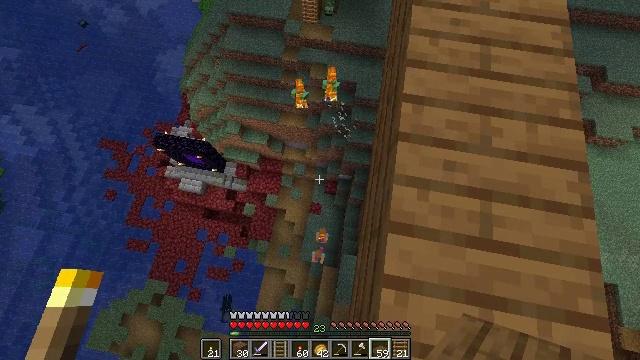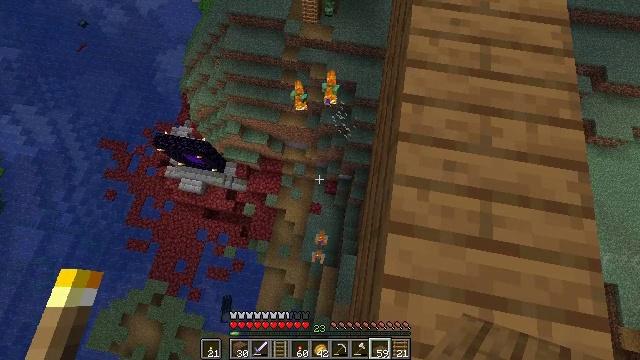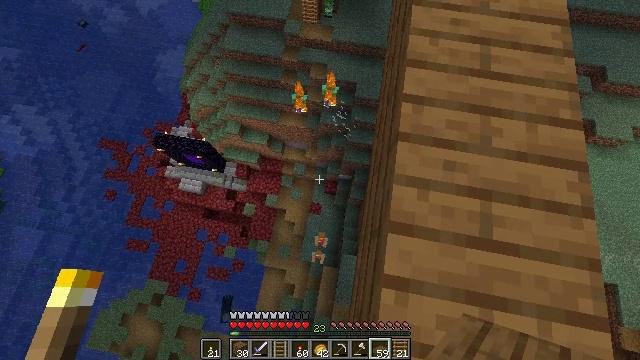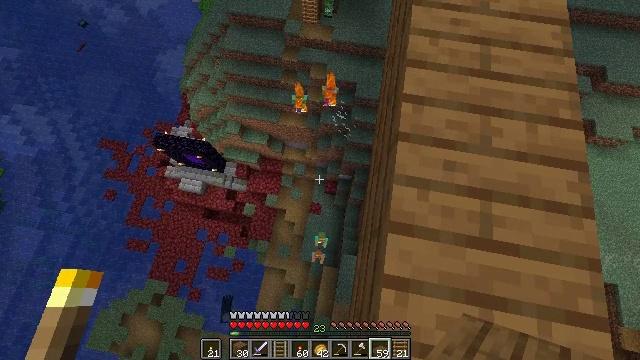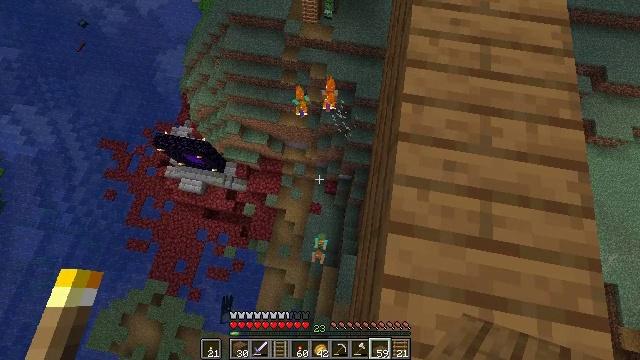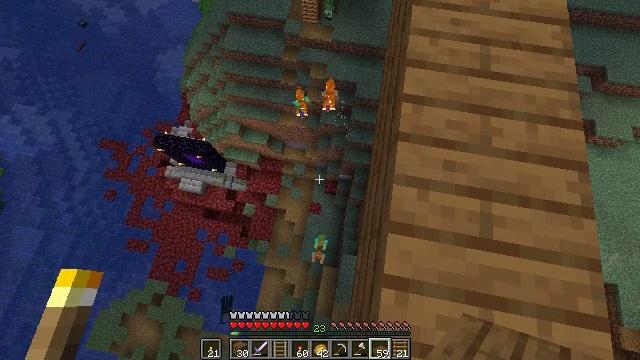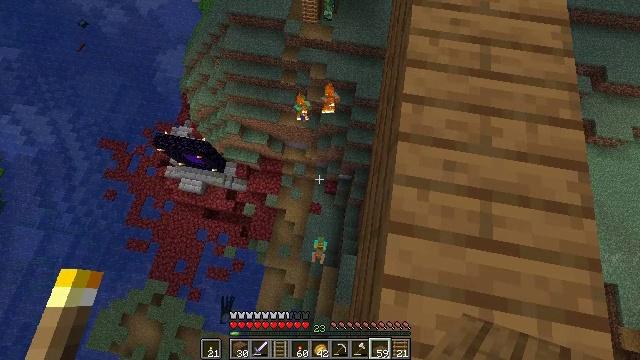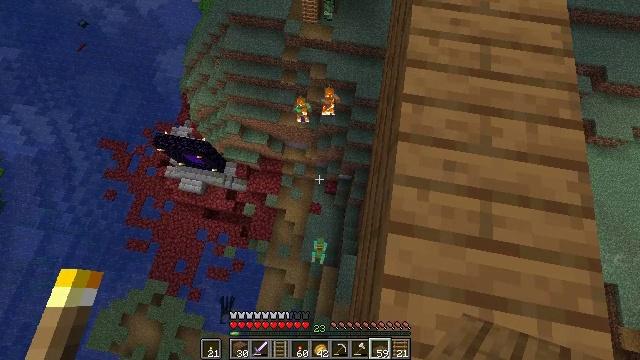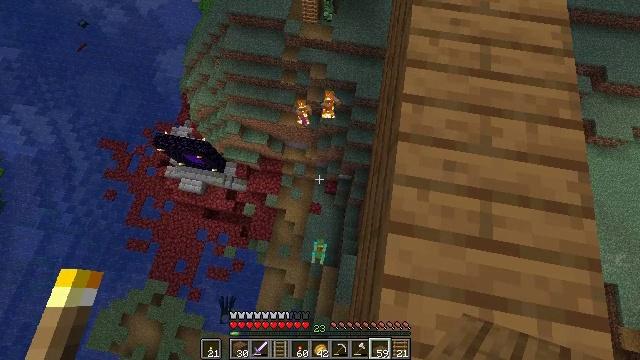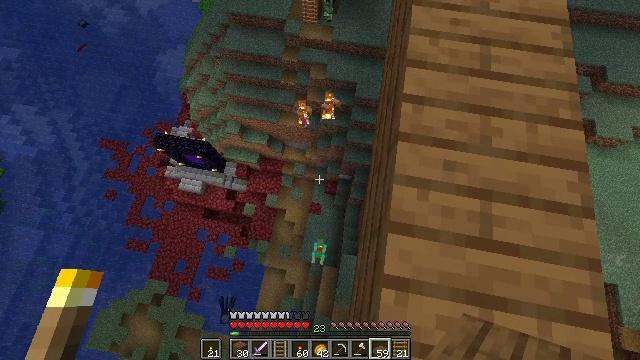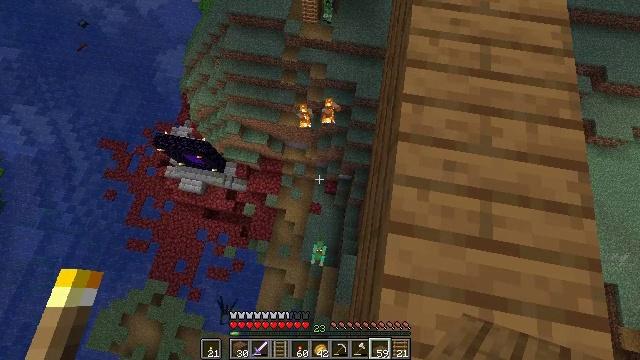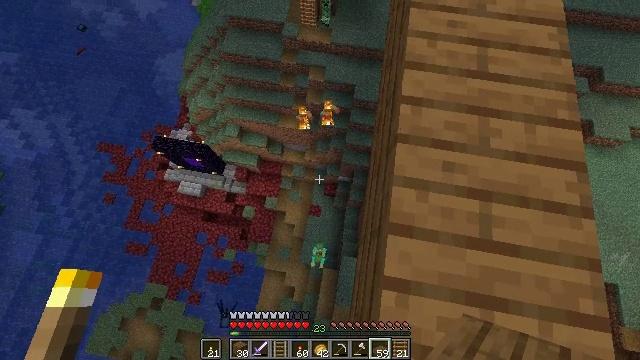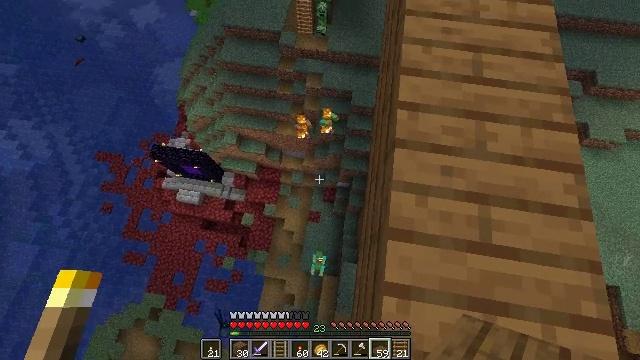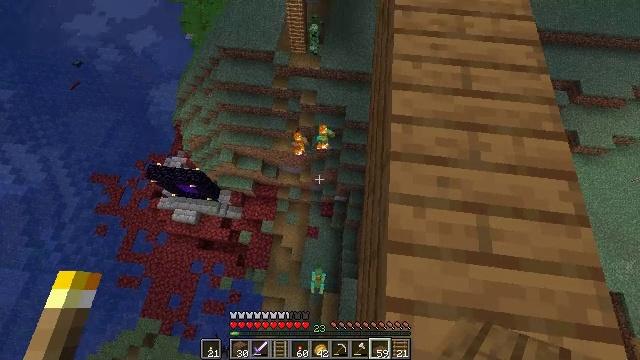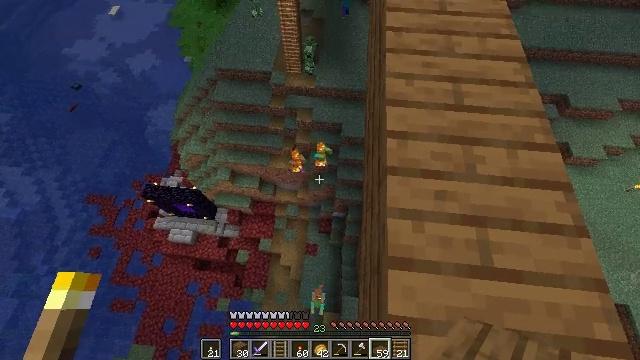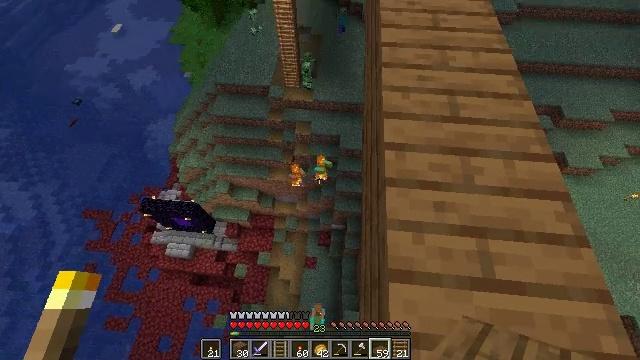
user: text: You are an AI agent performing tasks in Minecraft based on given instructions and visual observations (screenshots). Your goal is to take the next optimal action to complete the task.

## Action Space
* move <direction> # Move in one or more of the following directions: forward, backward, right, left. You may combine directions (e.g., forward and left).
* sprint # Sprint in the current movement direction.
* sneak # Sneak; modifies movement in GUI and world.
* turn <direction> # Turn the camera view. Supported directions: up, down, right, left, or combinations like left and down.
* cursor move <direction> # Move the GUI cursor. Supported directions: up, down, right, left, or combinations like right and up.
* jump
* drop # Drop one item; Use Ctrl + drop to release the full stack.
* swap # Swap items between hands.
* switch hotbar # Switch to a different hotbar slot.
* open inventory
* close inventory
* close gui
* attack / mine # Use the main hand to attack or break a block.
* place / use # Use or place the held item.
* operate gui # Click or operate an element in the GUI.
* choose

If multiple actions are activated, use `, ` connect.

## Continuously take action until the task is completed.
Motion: motion action
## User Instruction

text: Collect rails for building a railway.
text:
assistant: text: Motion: sneak
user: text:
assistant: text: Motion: sneak
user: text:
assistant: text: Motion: sneak
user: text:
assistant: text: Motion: sneak
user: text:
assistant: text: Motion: sneak
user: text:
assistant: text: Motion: sneak
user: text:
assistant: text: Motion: sneak
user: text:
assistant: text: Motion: sneak
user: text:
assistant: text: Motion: sneak
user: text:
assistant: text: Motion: sneak
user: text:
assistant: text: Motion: sneak
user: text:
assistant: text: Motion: sneak, turn up
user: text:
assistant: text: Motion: sneak, turn right and up
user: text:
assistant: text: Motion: sneak, turn right and up
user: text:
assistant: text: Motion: sneak, turn up
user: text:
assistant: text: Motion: sneak, turn up
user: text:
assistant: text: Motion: sneak, turn up
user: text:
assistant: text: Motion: sneak, turn up
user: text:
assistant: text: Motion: sneak, turn up
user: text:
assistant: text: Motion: sneak, turn up
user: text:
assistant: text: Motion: sneak
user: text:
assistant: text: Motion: sneak
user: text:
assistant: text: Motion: sneak
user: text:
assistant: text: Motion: sneak
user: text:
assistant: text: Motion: sneak
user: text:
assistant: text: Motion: sneak
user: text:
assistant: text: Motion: sneak
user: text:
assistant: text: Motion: sneak
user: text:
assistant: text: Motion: sneak
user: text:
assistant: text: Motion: sneak